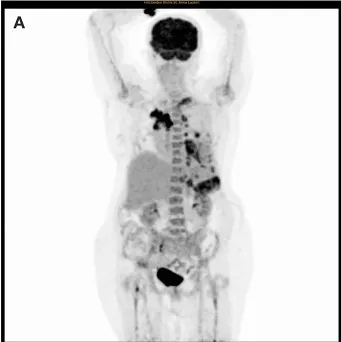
Initial and follow-up FDG PET/CT: (A) Initial FDG-MIP with multiple hypermetabolic lesions in the upper lobe of the right lung, in mediastinal, hilar and upper mesenteric lymph nodes and at the left pleura. Increased turnover of the bone marrow.
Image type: radiology (pet)